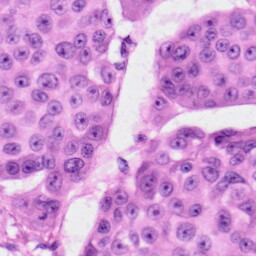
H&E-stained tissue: Skin